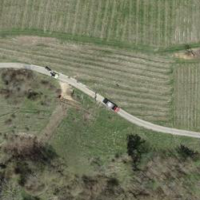
EUNIS habitat code: 40
Species observed at this site:
Graphosoma italicum
Gryllus campestris